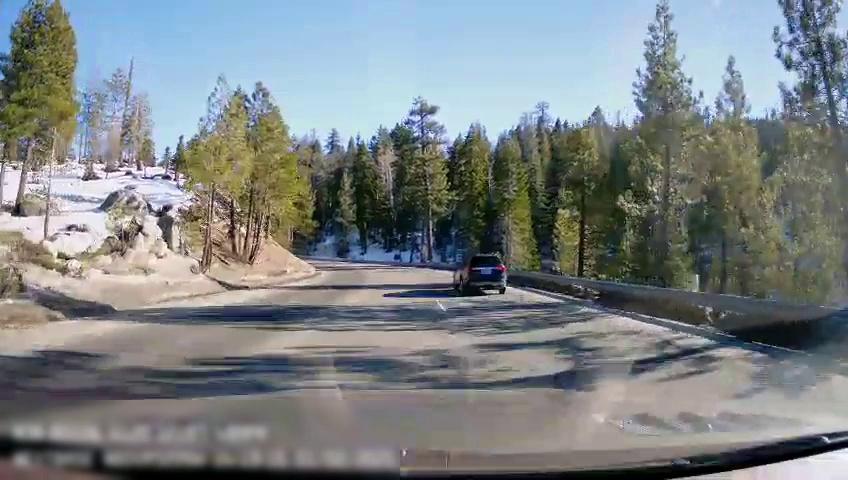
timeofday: Day
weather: Sunny
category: Drivable Space
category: Vehicles | SUV
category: Lanes | Current Lane